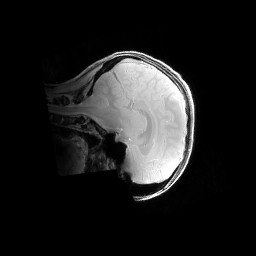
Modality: PDw
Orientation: sagittal
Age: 23
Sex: female
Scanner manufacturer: siemens
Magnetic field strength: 6.98 T
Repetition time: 1.3 s
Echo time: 0.00231 s